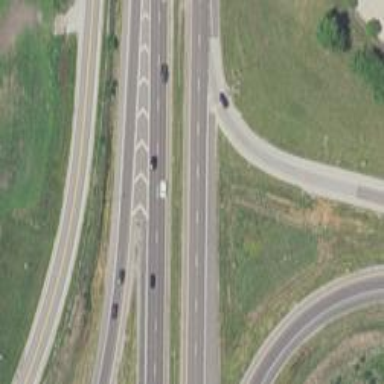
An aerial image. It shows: Road marking featuring gore chevron.